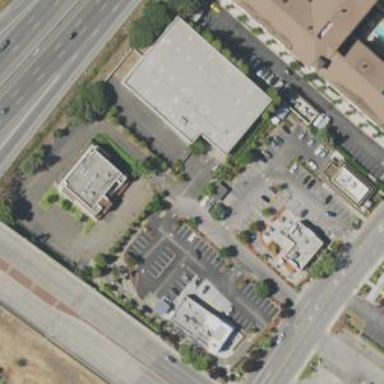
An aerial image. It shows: Commercial area.